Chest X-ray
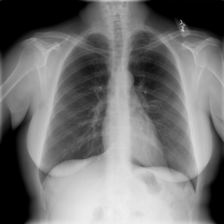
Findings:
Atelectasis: negative
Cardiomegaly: negative
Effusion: negative
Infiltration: negative
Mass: negative
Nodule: negative
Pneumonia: negative
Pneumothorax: negative
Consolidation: negative
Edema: negative
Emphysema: negative
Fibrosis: negative
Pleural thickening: negative
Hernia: negative